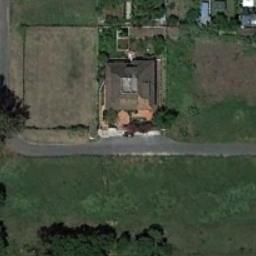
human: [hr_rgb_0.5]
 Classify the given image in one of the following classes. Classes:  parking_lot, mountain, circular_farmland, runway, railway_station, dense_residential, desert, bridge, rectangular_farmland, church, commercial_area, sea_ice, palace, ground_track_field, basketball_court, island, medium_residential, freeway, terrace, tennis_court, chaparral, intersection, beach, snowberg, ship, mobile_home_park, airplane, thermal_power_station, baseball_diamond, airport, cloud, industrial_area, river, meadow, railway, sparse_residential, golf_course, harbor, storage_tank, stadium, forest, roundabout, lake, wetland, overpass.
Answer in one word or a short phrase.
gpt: sparse_residential